Field crop: maize
Growth stage: 2
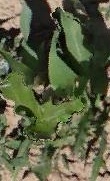
Species: maize